Question: I have a project in which I insert text into a 'TextBox' ,the said text becomes an 'Item' in a 'checkeListBox'. All good until now. By the press of a button I want all the 'checked Items' in the 'checkedlistBox' to appear written in a 'RichTextBox' which is located in another form. I have the second form commands all figured out ...I just can not seem to make the 'checkedItems' be sent into the 'RichTextBox'.
P.S. : I have several 'CheckedListBoxes' which need to be sent to the 'RichTextBox' if that has any relevance.
I used
'''
List<string> Items = checkedListBox1.CheckedItems.Cast<string>().ToList();'
'''
to convert the 'checkedListBox1.Items' into a string. But,if I try to write
'''
fc.richTextBox1.Text = Items;
'''
(fc being my Form1) I get an error saying
> can not convert type "...." to "string"'.
How can I fix this error? Add a variable or something else?
The problem is almost solved. The code I used before was not right because I can not convert 'richTextBox.Text' which is string to .
Therefore I used another line o code suggested in the answer. This is the error I received:

Thank you guys again! As soon as I find a solution I will update!
Solution from other that have not worked :
<URL>
The thing about this one is that it partially worked. I have it shown at the beginning of my question.
<URL>
Even though this is not strictly related to my code I tried converting it so it would work. I reached a point when It partially worked,but I got the same error shown in the screenshot.
<URL>
When I started the project I tried working with a 'for'too. But The thing is that it goes through the whole list. I have 4 separate 'checkedListBoxes' ,not a Single one containing everything. Also each of the boxes has a limit of 10 entries ,meanwhile the 4th one can hold an unlimited number.
I also found several solution from these but which did not have any relevance to my needs.
'''
private void button1_Click(object sender, EventArgs e)
{
i++;
if (i <= 10)
checkedListBox1.Items.Insert(0, textBox1.Text);
if (i >= 11 && i <= 20)
{
if (checkedListBox2.Items == checkedListBox1.Items)
{
checkedListBox2.Items.Clear();
}
checkedListBox2.Items.Insert(0, textBox1.Text);
}
if (i >= 21 && i <= 30)
checkedListBox3.Items.Insert(0, textBox1.Text);
if (i >= 31)
checkedListBox4.Items.Insert(0, textBox1.Text);
textBox1.Text = "";
}
private void button3_Click(object sender, EventArgs e)
{
checkedListBox1.Items.Clear();
checkedListBox2.Items.Clear();
checkedListBox3.Items.Clear();
checkedListBox4.Items.Clear();
}
private void button5_Click(object sender, EventArgs e)
{
f2.ShowDialog();
}
private void button2_Click(object sender, EventArgs e)
{
f3.ShowDialog();
/*StringBuilder sb = new StringBuilder();
foreach (string S in checkedListBox1.CheckedItems)
{
sb.Append(S + Environment.NewLine);
}
fc.richTextBox1.Text = sb.ToString();
*/
/*
StringBuilder sb = new StringBuilder();
foreach (object checkedItem in checkedListBox1.CheckedItems)
{
{
sb.Append(checkedItem.ToString() + Environment.NewLine);
}
fc.richTextBox1.Text = sb.ToString();
}
*/
fc.richTextBox1.Text = String.Join("
", checkedListBox1.CheckedItems);
}
private void button6_Click(object sender, EventArgs e)
{
Ab1.ShowDialog();
}
}
Form2 f2 = new Form2();
Form3 fc = new Form3();
'''
The Marked answer is the answer to this question out of all the ones I read. The error was appearing because I was using a different 'form' for reference in the code ,not the one which contained the 'Richtextbox'. It was my mistake for not noticing earlier but at least I learned what causes these 'NullException' errors. Sorry for the trouble caused!
Thank you all for your help and time,this project will really help me and I just could not finish it.
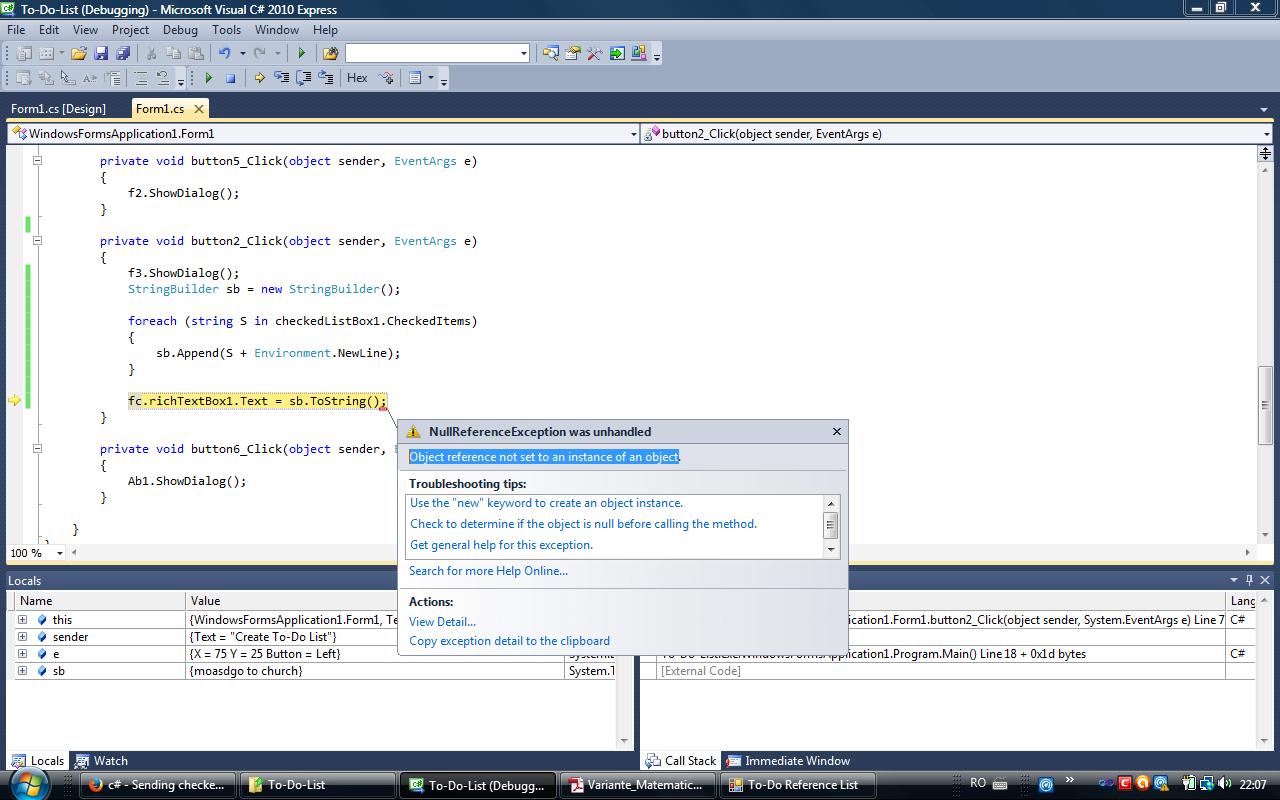
Answer: The 'Text' property of a 'RichTextBox' is a 'string'. As you are seeing in your error message it is asking for not a 'List<string>'. You need to iterate through your list and add all the lines to the text box. I would say the easiest way to do this is with 'StringBuilder':
'''
StringBuilder sb = new StringBuilder();
foreach(string S in Items)
{
sb.Append(S + Environment.NewLine);
}
fc.richTextBox1.Text = sb.ToString();
'''
as @Spacemancraig suggested in the comments you could also do this from the items directly:
'''
StringBuilder sb = new StringBuilder();
foreach (object checkedItem in checkedListBox1.CheckedItems) {
{
sb.Append(checkedItem.ToString() + Environment.NewLine);
}
fc.richTextBox1.Text = sb.ToString();
'''